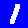
Digit: 1